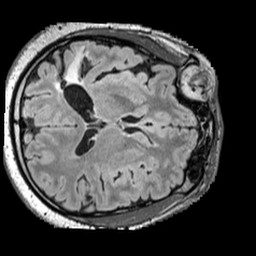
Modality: FLAIR
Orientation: axial
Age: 42
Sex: male
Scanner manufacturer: siemens
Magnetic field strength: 3 T
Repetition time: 5 s
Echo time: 0.387 s